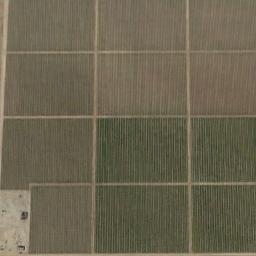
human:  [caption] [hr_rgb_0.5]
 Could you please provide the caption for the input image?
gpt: There are many neat rows of rectangular farmlands .

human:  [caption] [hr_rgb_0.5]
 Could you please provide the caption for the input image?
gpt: Several rectangular farmlands of different colors are arranged in neat rows .

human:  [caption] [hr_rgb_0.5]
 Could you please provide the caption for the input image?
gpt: More than ten neatly arranged green and tan mixed rectangular farmlands of different sizes .

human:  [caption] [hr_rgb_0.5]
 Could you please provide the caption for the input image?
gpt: There are some bare rectangular farmland .

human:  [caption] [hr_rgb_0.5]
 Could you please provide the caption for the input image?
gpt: There are some yellow rectangular farmlands and green ones .